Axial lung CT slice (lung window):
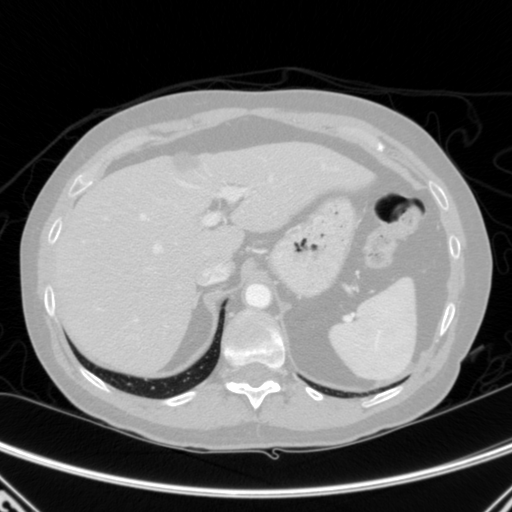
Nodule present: no